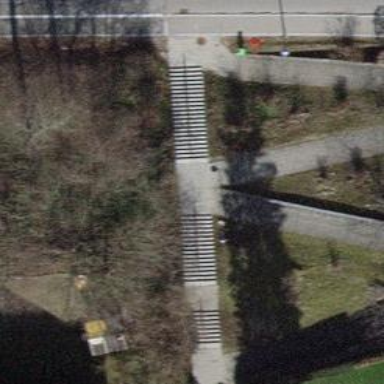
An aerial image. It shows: Set of concrete steps.